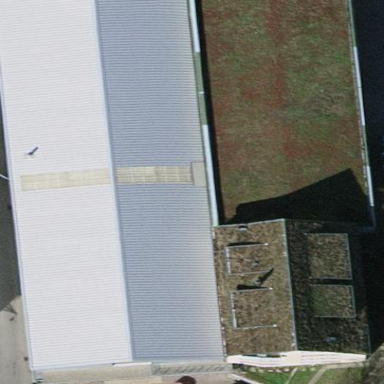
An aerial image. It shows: Commercial building.